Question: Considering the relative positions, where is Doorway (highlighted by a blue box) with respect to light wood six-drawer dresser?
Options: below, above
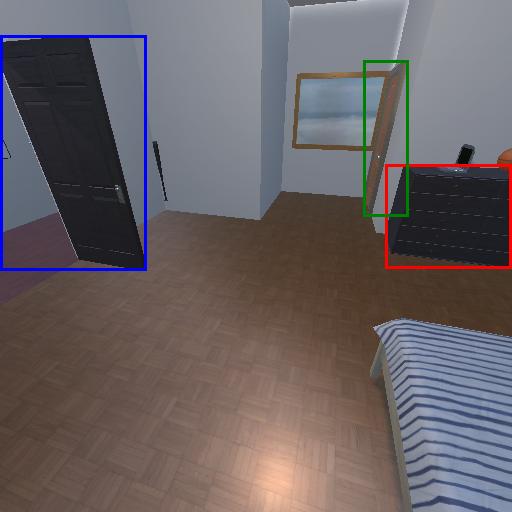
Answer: below